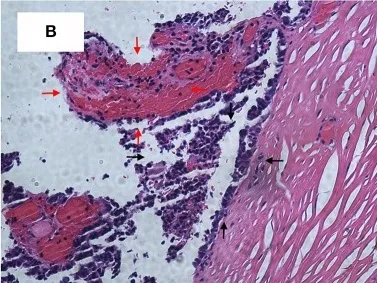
(B) The black arrow area is the endometrial gland, and the red arrow area is the stroma.
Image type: pathology (h&e)